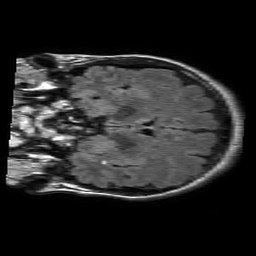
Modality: FLAIR
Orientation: coronal
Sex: female
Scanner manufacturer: philips
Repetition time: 11 s
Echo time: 0.125 s